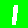
Digit: 1